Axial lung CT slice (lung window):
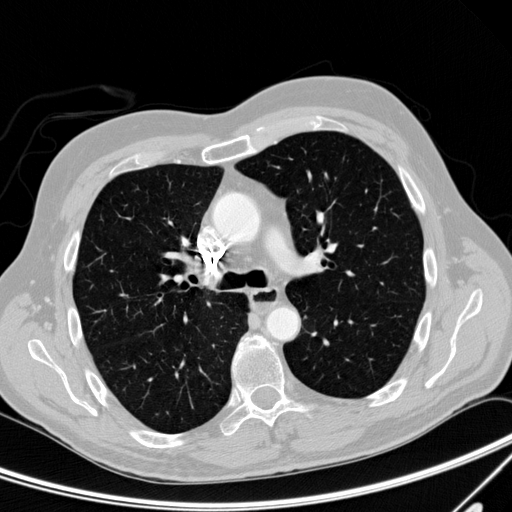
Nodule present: no